Current action and preconditions to check: trajectory_clear

Your task: For each precondition in the list above, predict whether it will hold at this action.

Consider the current scene as observed from the mobile robot's camera, and analyze the predicted future states of all dynamic agents (e.g., people, animals, vehicles, or any moving entities) within the NEXT SECOND.

IMPORTANT: Only answer "very likely" if you are absolutely certain—based on strong, clear evidence—that a dynamic agent will violate the precondition in the predicted future state. Do NOT answer "very likely" for unlikely, ambiguous, or low-probability risks.

Ask yourself for each precondition: Is there a high probability, with clear and convincing evidence, that the predicted future states of any dynamic agent will interfere with the predicted future state of the currently executing action within the NEXT SECOND, causing that precondition to fail?

Assess the risk level based on these predictions. Use "likely" or "very likely" if motions create a clear risk of interference.

Use "neutral" or "improbable" if agents are nearby but their predicted paths are clearly diverging or non-conflicting.

Failure Risk Categories: "very improbable", "improbable", "neutral", "likely", "very likely"

Answer Format: Output ONLY the probability_of_failure value from these categories: "very improbable", "improbable", "neutral", "likely", "very likely"

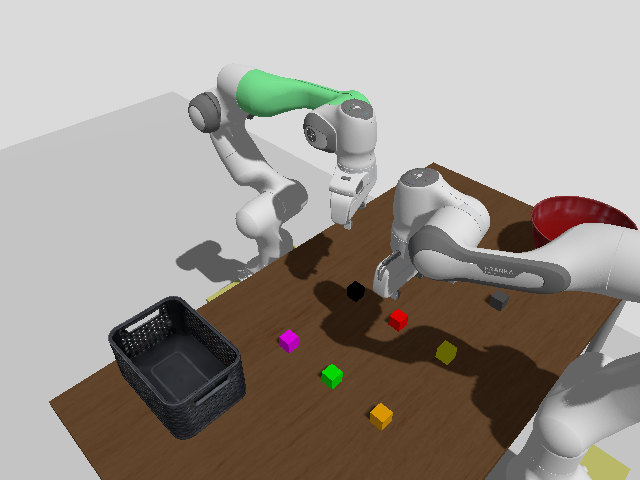

Answer: neutral